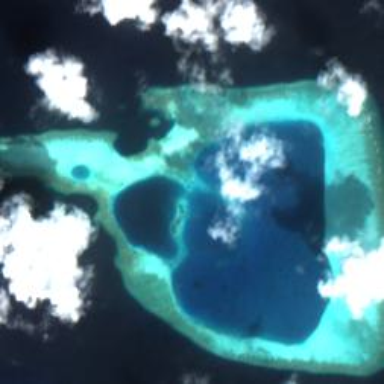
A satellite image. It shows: Beautiful reef in its natural habitat.